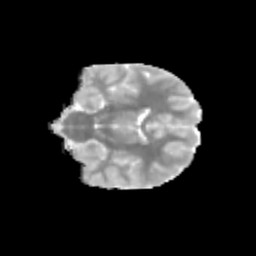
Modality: MD
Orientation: coronal
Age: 12
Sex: male
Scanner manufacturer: siemens
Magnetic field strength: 3 T
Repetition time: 3.8 s
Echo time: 0.07 s